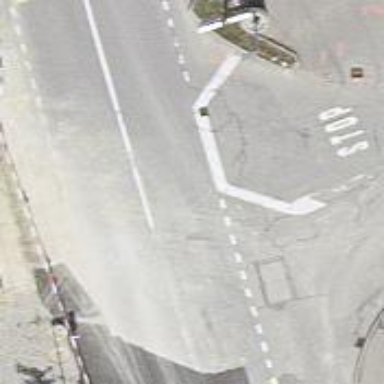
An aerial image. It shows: Road with stop sign.